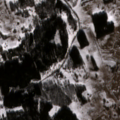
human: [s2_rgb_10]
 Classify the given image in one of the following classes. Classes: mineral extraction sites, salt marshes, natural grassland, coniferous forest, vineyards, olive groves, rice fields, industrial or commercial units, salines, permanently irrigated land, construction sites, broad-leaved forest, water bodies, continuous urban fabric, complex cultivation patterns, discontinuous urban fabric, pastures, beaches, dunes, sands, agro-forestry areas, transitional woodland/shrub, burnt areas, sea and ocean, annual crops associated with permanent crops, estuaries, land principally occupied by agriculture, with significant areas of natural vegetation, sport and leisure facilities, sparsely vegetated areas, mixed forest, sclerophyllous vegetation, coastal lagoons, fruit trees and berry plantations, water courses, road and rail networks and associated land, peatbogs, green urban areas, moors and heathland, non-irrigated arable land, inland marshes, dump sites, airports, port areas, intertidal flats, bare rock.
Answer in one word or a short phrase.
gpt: non-irrigated arable land, complex cultivation patterns, land principally occupied by agriculture, with significant areas of natural vegetation, coniferous forest